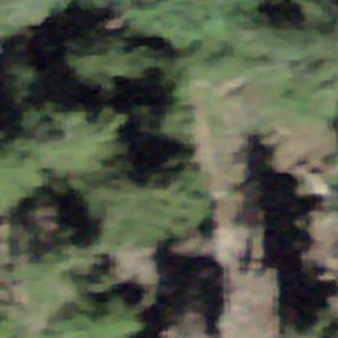
Label: other